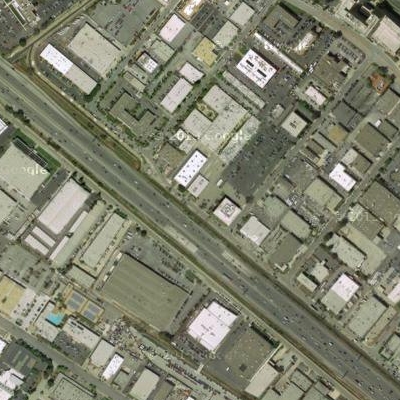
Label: cIndustry